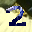
Label: 2